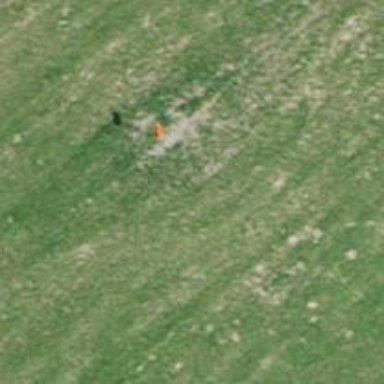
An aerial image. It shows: Pole with roof-covered pipeline marker.